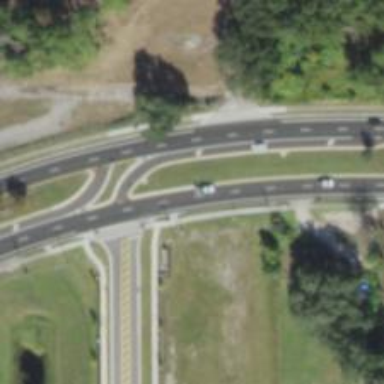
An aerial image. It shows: Secondary link road with asphalt surface.